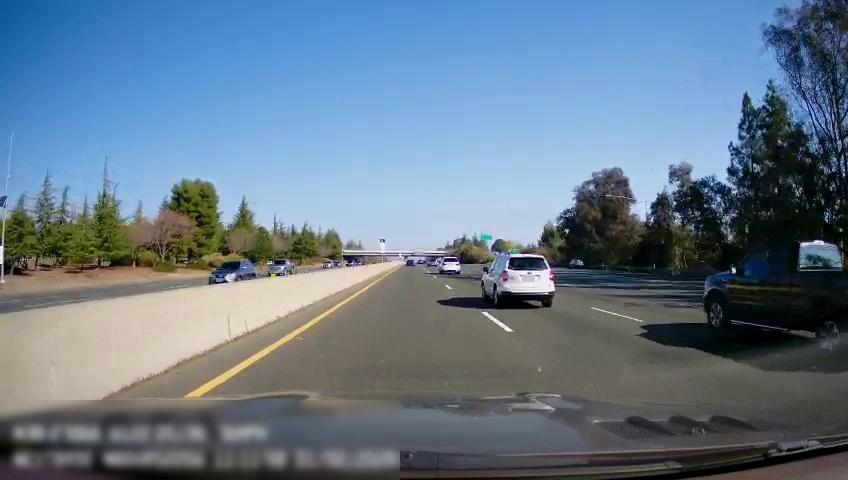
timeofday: Day
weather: Sunny
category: Drivable Space
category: Drivable Space
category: Vehicles | Car
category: Vehicles | Car
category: Vehicles | Truck
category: Vehicles | Car
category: Vehicles | SUV
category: Vehicles | Truck
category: Vehicles | SUV
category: Vehicles | SUV
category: Vehicles | Car
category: Lanes | Alternate Lane
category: Lanes | Current Lane
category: Lanes | Current Lane
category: Lanes | Opposite Lane
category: Lanes | Opposite Lane